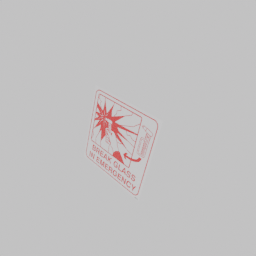
Label: decoration